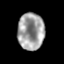
Tissue: prostate
Cell type: T cells
Senescence score: 0.3078
Nuclear area (px): 963
Mean DAPI intensity: 159.401